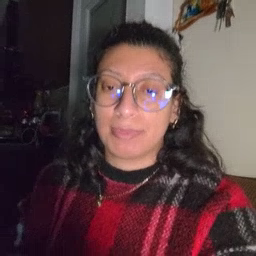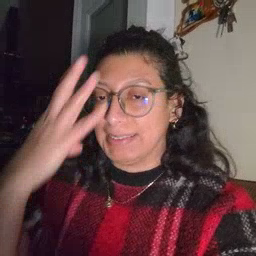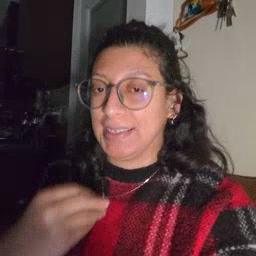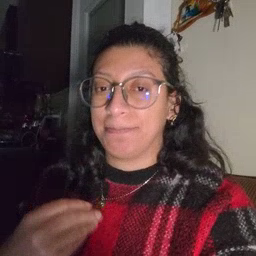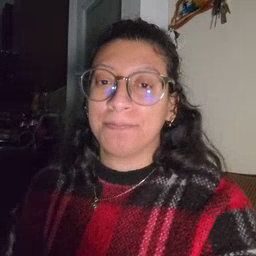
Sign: sleep